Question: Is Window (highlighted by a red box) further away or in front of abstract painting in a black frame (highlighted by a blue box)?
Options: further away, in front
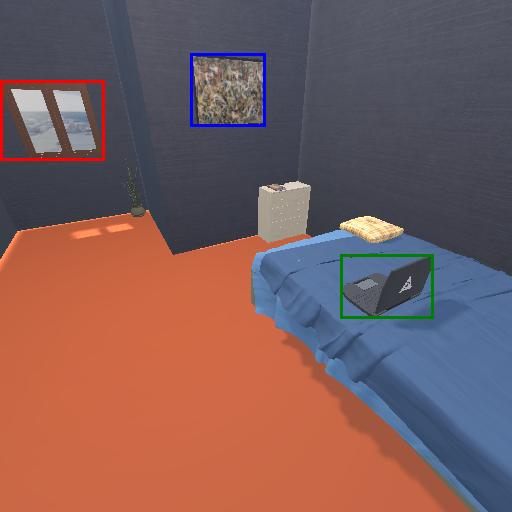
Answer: further away